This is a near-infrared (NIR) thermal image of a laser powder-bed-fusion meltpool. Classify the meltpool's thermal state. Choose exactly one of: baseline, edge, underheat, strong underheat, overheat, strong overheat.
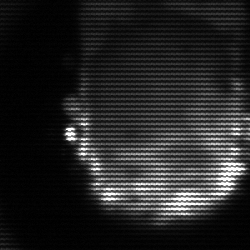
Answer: baseline